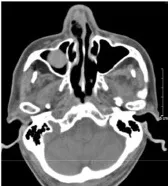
2014/04 Axial CT scan of the liver showing a low-density mass with dimensions 7.9cm by 9.3cm in the left inner lobe of the liver. 2023/04 CT of the head performed at another hospital showing a 1.4cm by 1.1cm mass occupying the right maxillary.
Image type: radiology (ct)